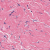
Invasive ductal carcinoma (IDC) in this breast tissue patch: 0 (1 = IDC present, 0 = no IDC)